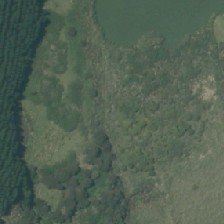
Land cover: herbaceous_freshwater_vege